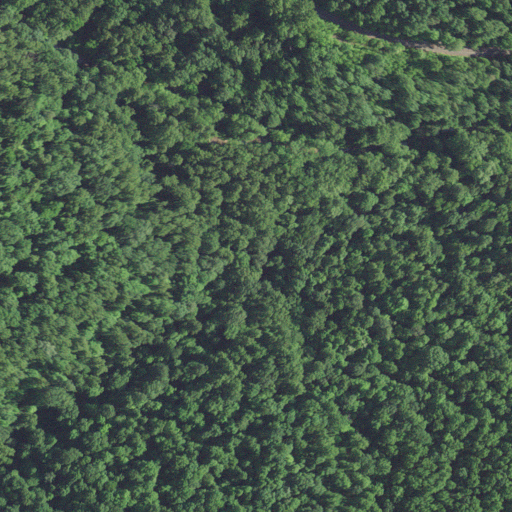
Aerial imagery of valley in West Virginia named Bear Hollow containing only deciduous forest